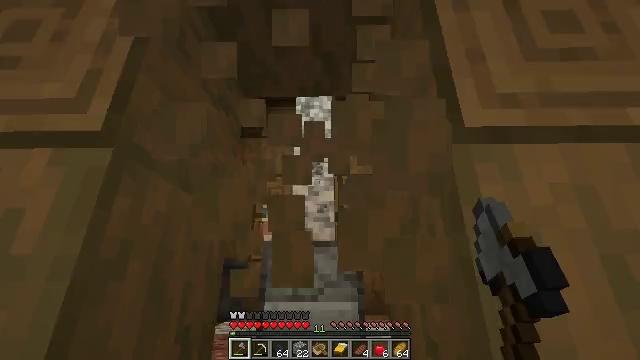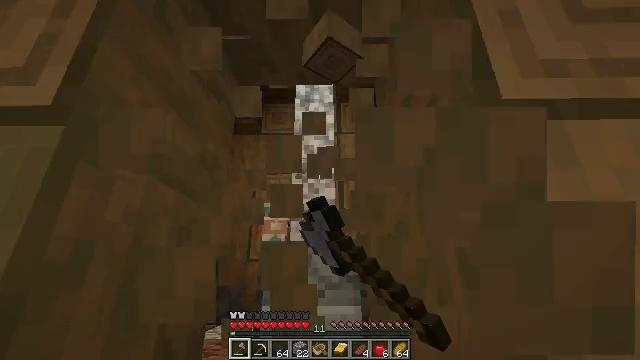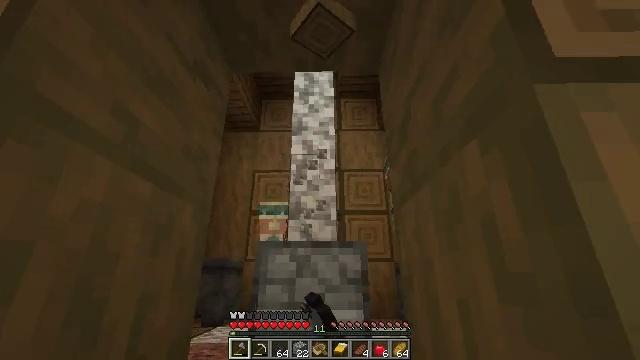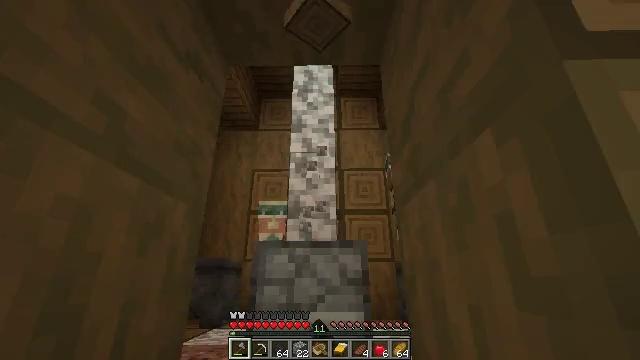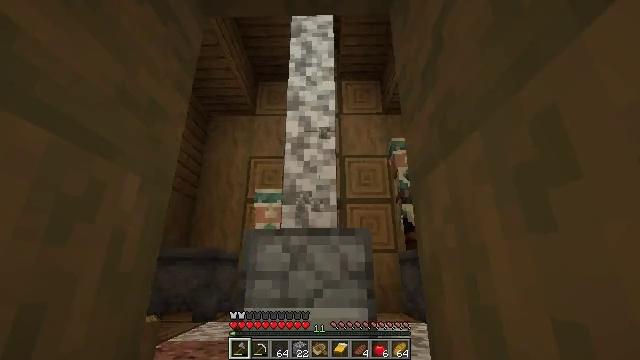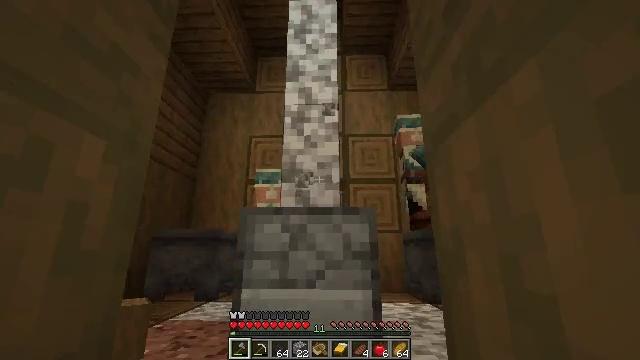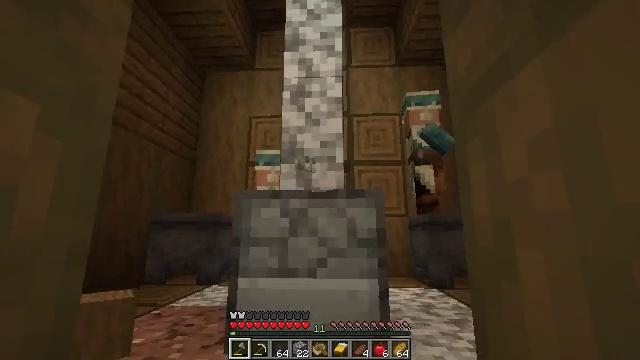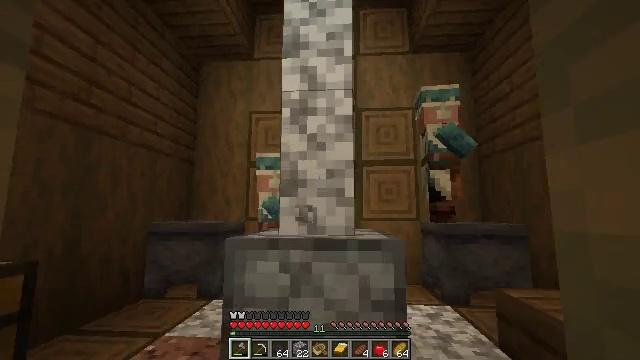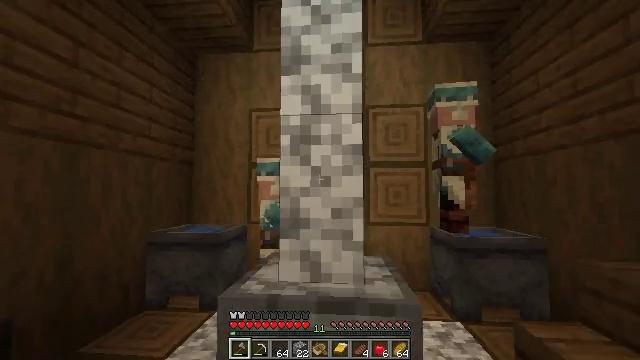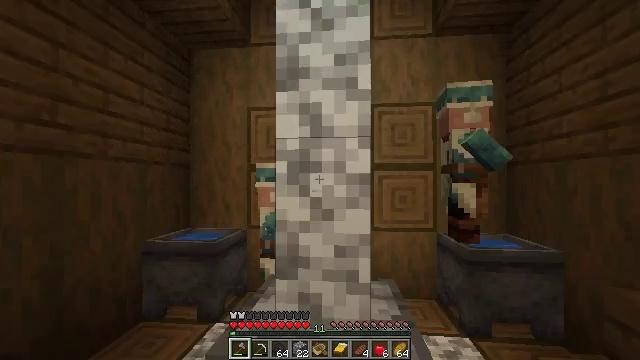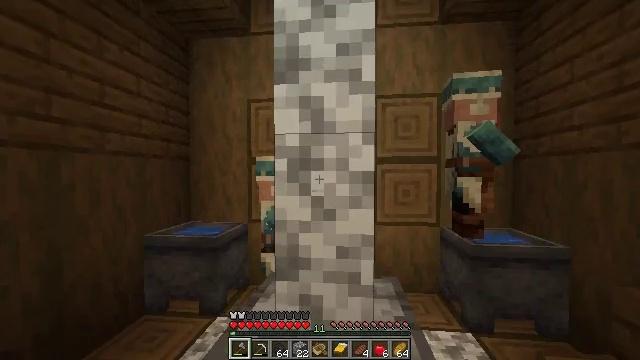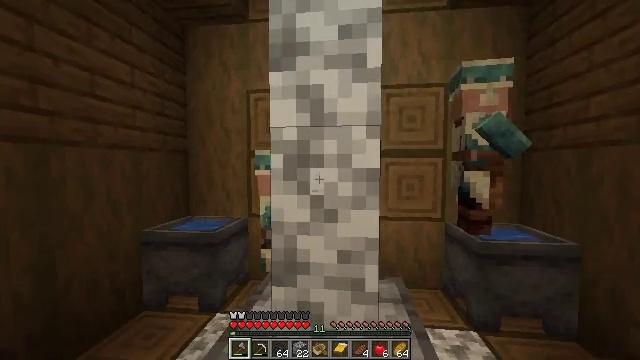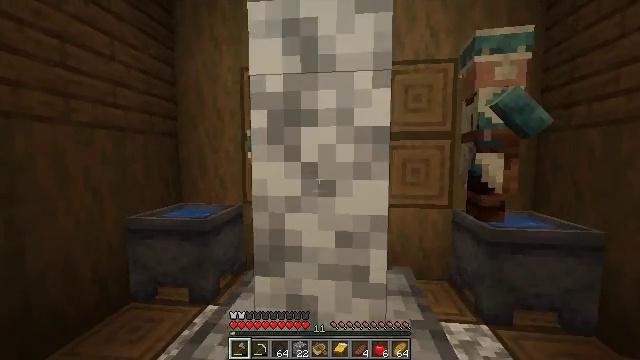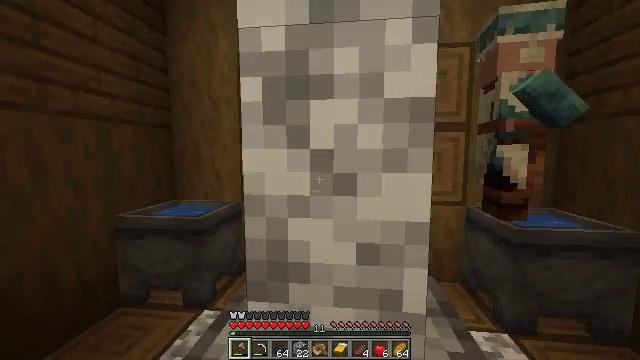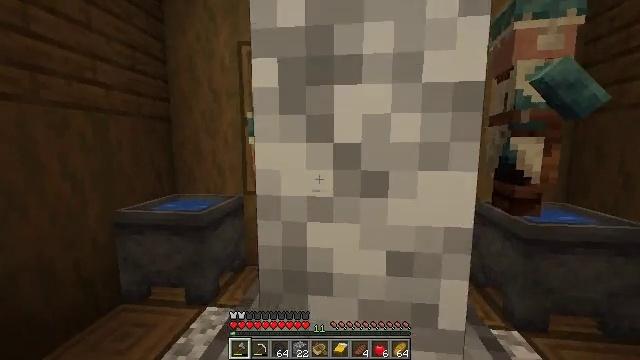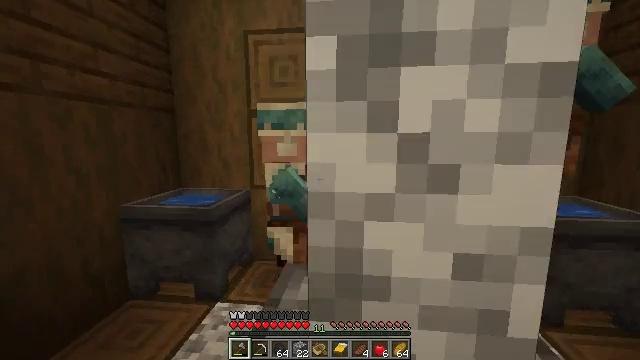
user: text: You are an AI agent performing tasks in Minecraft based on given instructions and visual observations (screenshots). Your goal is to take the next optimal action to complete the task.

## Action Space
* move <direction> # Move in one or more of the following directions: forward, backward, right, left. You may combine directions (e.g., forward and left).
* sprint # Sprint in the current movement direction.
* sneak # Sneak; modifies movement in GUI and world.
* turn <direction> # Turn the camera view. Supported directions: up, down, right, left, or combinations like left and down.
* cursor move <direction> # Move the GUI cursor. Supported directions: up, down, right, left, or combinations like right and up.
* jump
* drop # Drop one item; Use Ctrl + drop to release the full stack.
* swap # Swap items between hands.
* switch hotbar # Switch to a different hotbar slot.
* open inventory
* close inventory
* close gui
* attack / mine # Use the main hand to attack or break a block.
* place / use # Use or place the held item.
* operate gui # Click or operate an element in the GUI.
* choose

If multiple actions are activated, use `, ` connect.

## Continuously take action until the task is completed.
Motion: motion action
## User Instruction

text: Break the lantern to collect it.
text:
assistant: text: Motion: move forward, attack / mine
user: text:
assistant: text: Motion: move forward, attack / mine
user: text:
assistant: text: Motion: move forward
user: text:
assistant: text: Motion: move forward, turn down
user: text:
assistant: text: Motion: move forward, turn down
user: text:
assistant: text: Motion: move forward, turn down, jump
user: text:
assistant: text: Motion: move forward, turn left and down, jump
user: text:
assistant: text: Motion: move forward, turn left and down, jump
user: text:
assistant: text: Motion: move forward, turn down, jump
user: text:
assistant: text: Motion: move forward, turn down
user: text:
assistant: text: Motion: move forward, turn down
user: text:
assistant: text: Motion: move forward, turn down
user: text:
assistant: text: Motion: move forward and move left
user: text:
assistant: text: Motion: move forward and move left, turn down
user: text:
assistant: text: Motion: move forward and move left, turn down
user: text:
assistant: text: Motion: move forward and move left
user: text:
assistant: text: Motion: move left
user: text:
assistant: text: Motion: move left
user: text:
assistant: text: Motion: move left
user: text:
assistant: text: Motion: move left, turn right and down
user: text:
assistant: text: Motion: move left, turn right and down
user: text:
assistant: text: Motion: move left, turn right and down
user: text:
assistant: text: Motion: turn right
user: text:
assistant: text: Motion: turn right
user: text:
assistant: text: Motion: no_op
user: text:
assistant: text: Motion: no_op
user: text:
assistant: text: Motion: turn right
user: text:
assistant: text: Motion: no_op
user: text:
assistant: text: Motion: no_op
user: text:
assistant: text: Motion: no_op